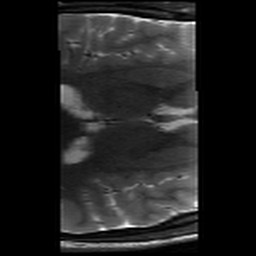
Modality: T2w
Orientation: axial
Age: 21
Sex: male
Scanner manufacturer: siemens
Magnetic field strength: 3 T
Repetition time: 8.02 s
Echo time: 0.08 s